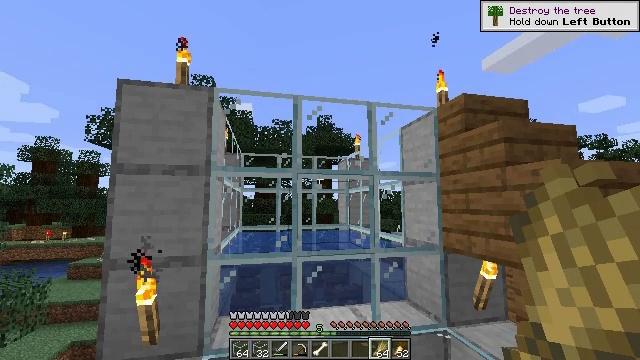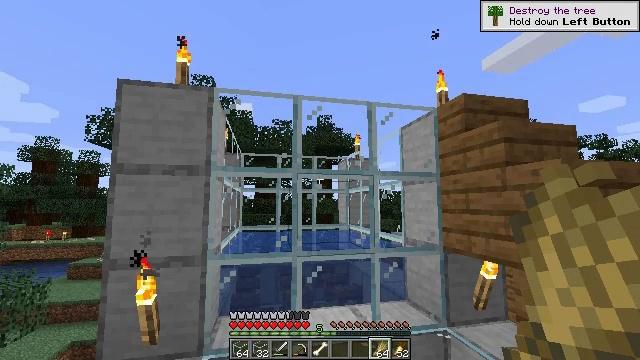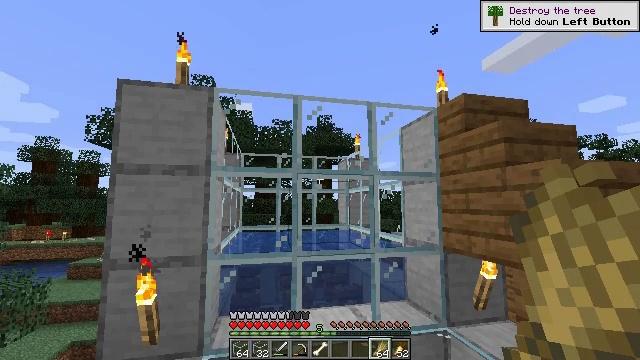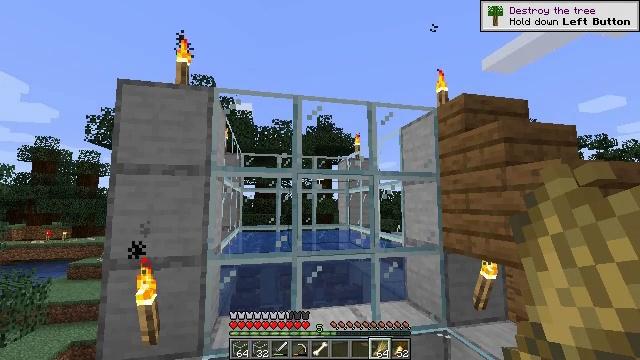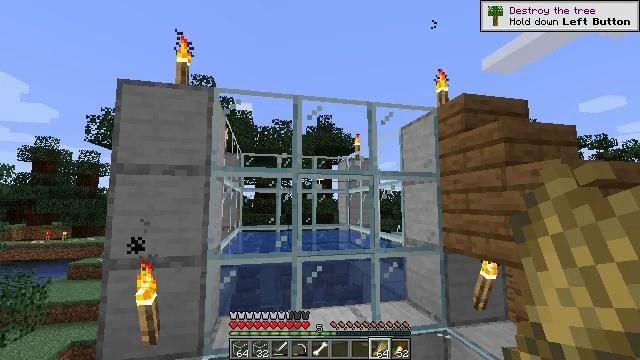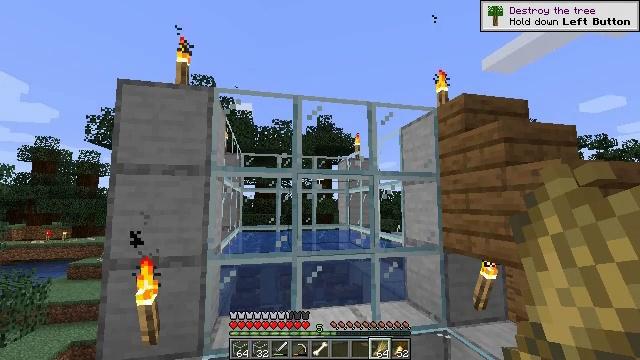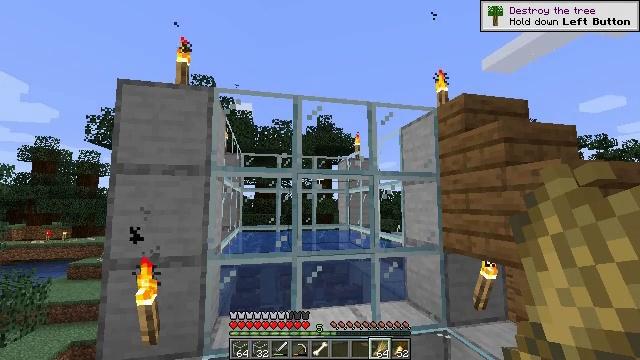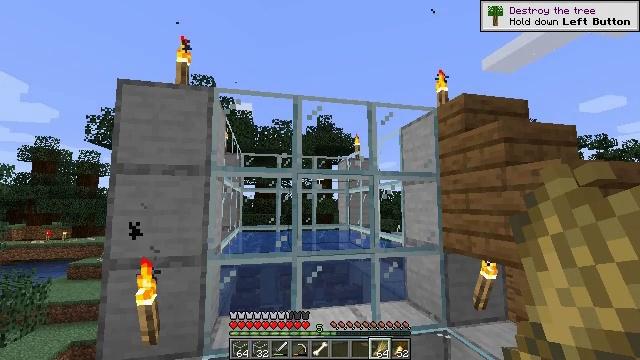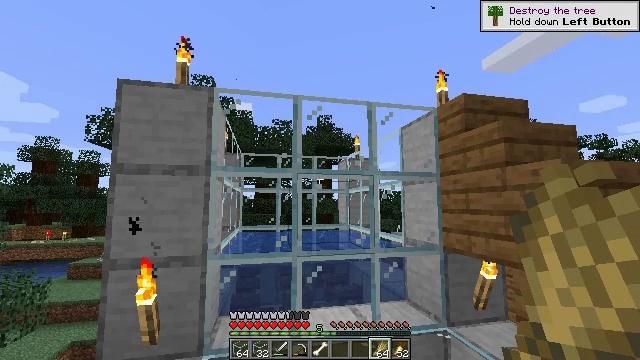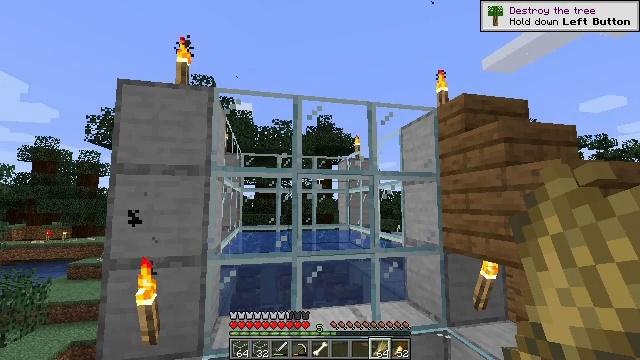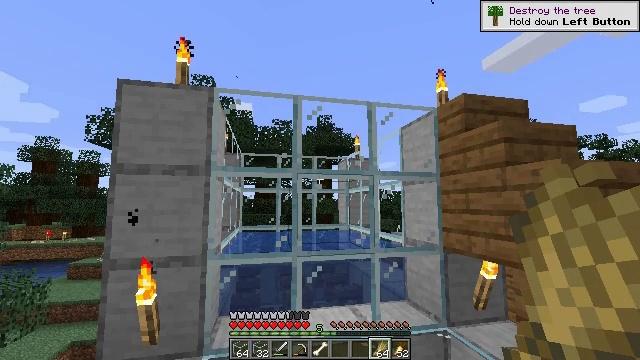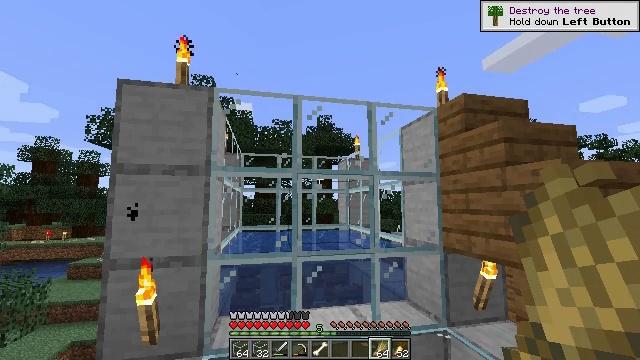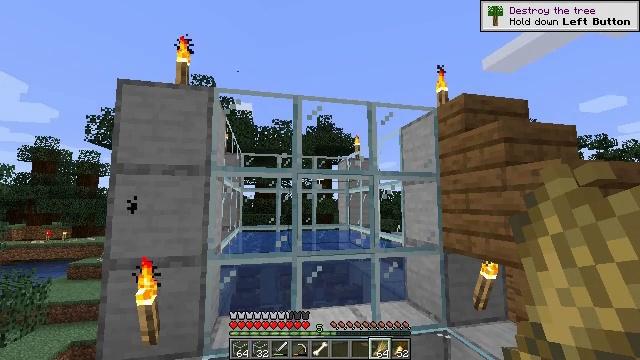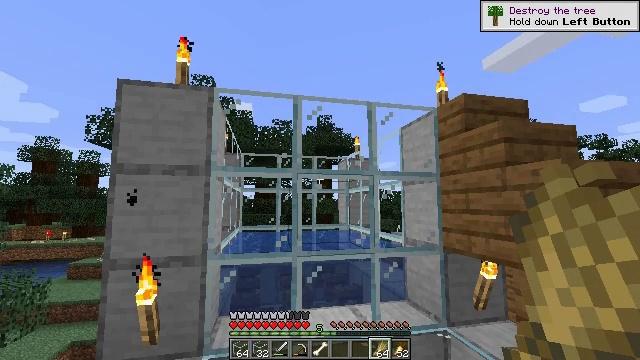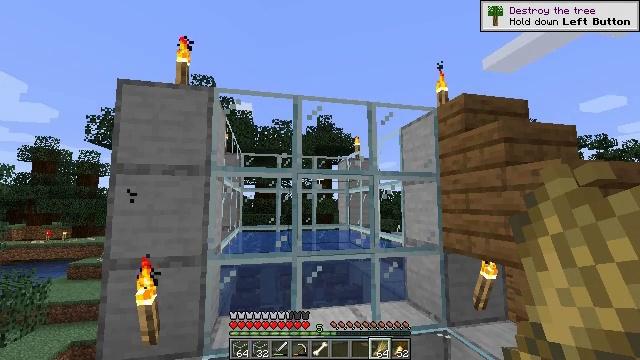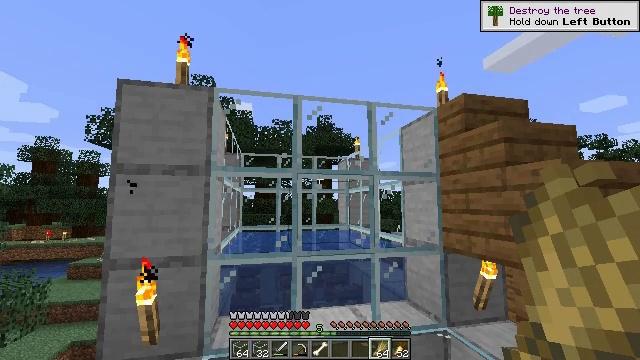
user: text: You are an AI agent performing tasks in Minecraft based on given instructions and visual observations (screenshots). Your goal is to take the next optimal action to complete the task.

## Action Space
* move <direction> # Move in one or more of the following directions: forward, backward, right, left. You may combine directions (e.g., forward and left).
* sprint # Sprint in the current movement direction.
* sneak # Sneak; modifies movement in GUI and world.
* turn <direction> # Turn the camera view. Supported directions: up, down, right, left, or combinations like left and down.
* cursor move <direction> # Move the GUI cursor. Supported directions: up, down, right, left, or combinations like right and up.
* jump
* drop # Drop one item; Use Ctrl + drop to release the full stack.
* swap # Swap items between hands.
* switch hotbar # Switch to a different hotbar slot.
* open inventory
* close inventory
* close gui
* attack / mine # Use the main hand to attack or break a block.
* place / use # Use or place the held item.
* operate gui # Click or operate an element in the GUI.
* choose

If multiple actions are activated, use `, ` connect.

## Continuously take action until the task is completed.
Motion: motion action
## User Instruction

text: Gather spruce fence pieces.
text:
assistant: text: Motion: no_op
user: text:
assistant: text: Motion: no_op
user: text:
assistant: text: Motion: no_op
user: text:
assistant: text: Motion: no_op
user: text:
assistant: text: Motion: no_op
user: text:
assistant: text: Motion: no_op
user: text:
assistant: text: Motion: no_op
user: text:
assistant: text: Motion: no_op
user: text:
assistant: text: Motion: no_op
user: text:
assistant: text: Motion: no_op
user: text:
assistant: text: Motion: no_op
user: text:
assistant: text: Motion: no_op
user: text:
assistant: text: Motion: no_op
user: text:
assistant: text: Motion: no_op
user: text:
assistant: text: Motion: no_op
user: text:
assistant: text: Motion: no_op
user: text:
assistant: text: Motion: no_op
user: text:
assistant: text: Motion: no_op
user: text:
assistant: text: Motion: no_op
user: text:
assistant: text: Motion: no_op
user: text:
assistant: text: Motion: no_op
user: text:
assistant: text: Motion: no_op
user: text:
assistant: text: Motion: no_op
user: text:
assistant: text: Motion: no_op
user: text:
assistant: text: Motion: no_op
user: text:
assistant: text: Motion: no_op
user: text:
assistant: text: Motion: no_op
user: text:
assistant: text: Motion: no_op
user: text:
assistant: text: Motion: no_op
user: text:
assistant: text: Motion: no_op